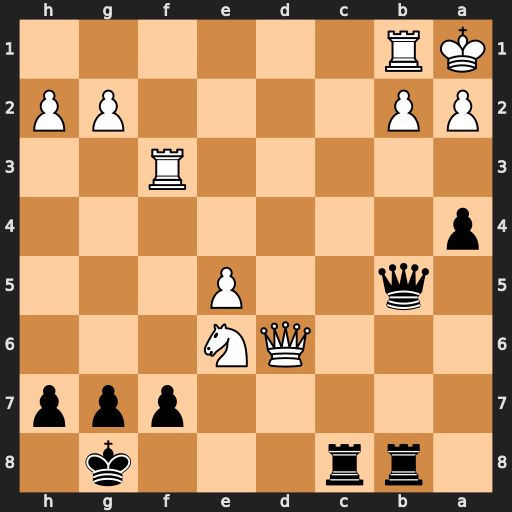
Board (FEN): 1rr3k1/5ppp/3QN3/1q2P3/p7/5R2/PP4PP/KR6
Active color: b
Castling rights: -
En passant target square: -
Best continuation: Qxb2+ Rxb2 Rc1+ Rb1 Rcxb1#